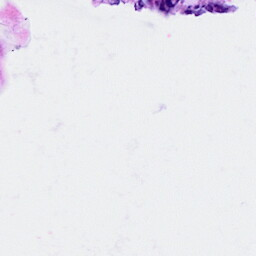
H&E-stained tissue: Breast